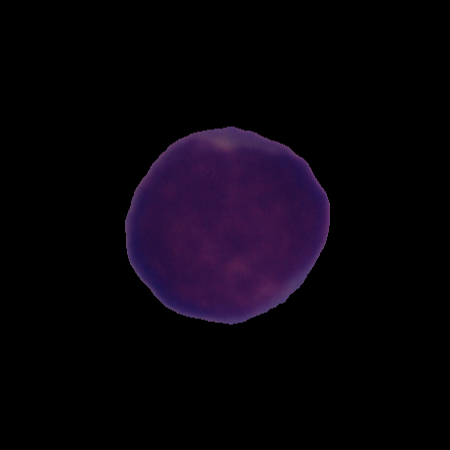
Label: cancer